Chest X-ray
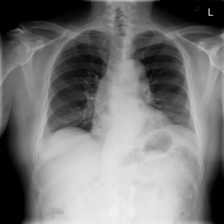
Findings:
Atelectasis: negative
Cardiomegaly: negative
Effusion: negative
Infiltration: negative
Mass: positive
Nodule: negative
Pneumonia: negative
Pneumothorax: negative
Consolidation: negative
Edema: negative
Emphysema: negative
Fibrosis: negative
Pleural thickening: negative
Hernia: negative